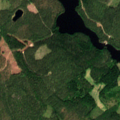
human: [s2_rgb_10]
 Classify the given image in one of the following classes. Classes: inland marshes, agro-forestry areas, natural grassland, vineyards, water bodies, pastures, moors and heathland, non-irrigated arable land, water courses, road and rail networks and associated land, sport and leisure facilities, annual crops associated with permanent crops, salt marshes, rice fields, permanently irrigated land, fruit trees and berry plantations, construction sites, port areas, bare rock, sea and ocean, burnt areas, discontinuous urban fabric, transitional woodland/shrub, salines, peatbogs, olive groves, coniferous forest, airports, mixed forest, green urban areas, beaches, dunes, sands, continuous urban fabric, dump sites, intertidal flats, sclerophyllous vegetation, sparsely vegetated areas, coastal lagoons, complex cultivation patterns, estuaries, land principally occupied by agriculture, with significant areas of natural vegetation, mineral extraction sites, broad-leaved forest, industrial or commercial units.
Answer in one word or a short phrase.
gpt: coniferous forest, mixed forest